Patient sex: M
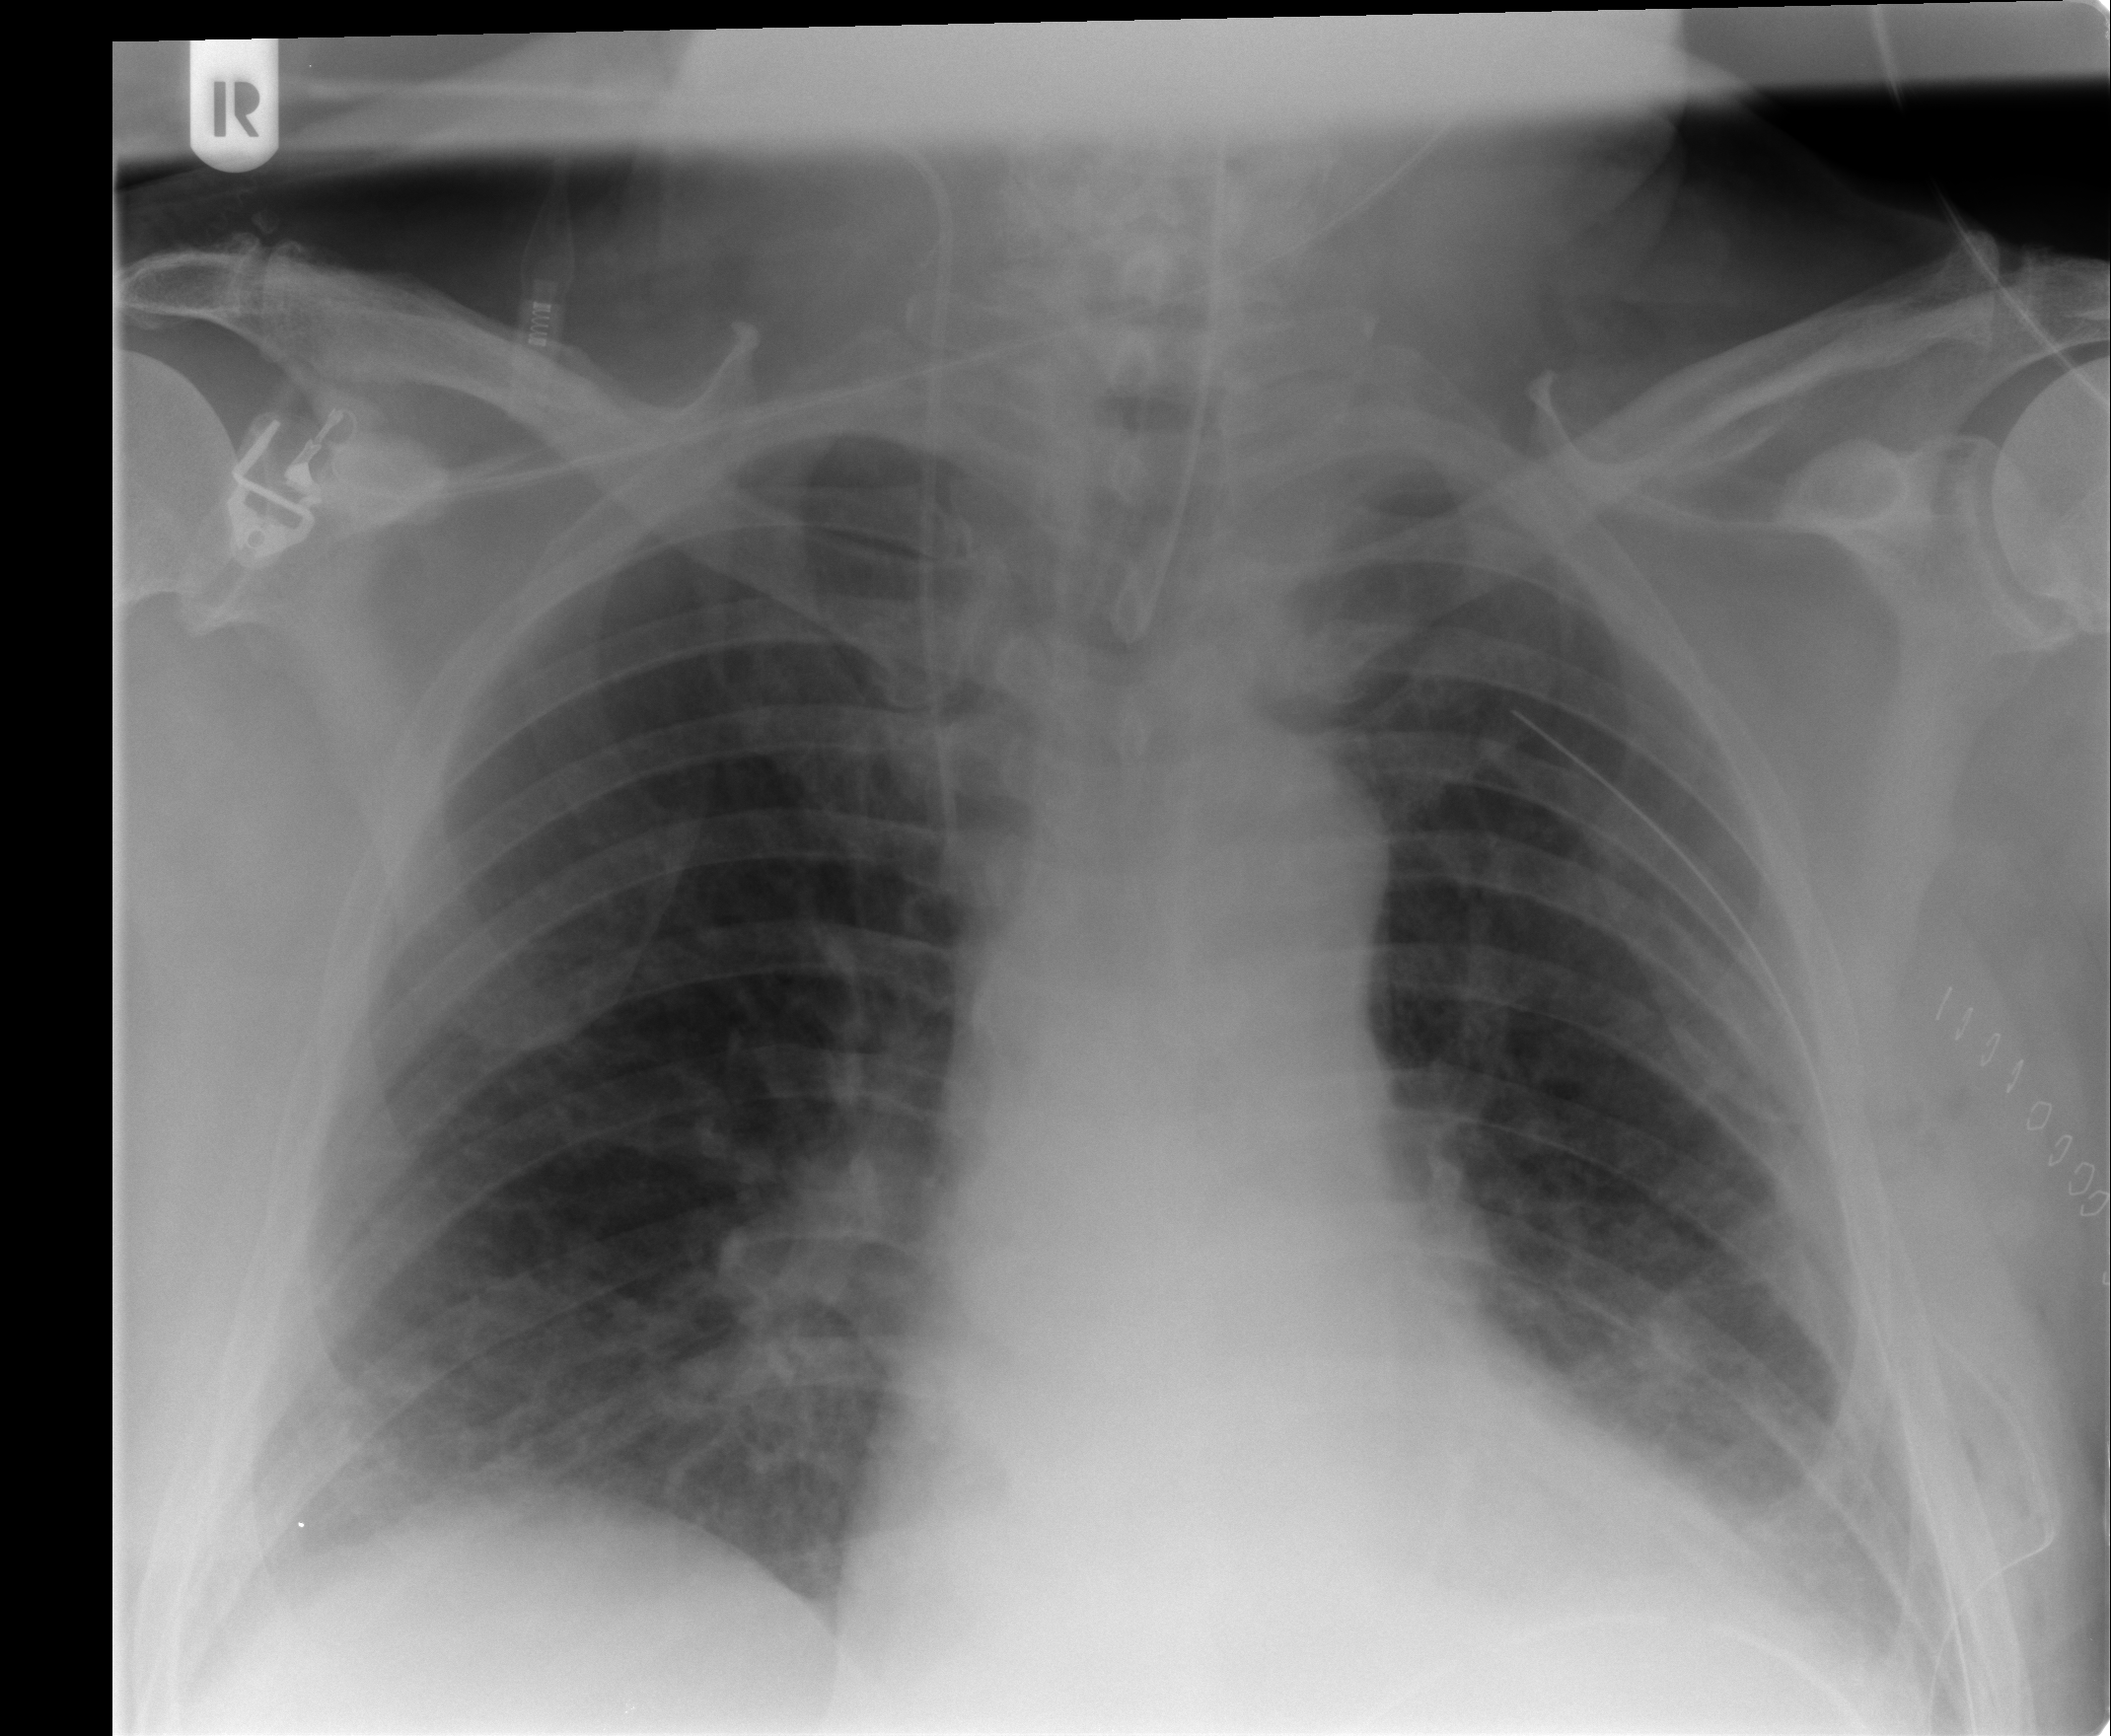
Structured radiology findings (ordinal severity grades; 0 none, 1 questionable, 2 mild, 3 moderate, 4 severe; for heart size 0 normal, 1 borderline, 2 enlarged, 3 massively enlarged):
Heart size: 0
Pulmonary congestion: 2
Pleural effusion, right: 0
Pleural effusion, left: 2
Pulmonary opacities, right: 0
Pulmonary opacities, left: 0
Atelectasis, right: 2
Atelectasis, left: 2